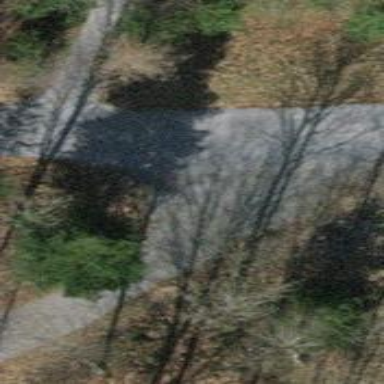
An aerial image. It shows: Unpaved track with grade2 tracktype.